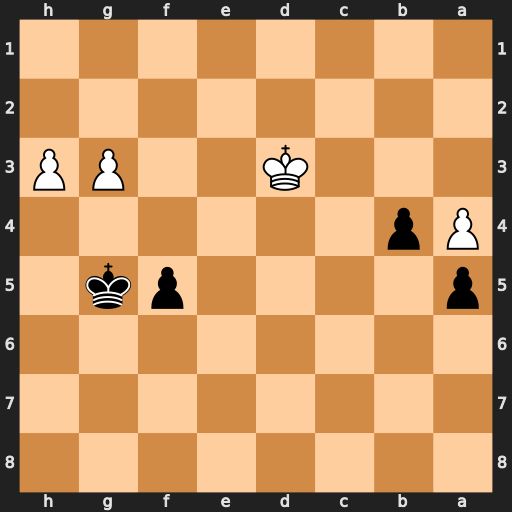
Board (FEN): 8/8/8/p4pk1/Pp6/3K2PP/8/8
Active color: b
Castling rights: -
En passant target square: -
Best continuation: f4 h4+ Kf5 gxf4 Kxf4